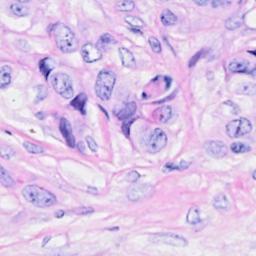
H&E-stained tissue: Breast